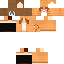
A female human skin with medium skin, wearing brown long hair dressed in a blue hoodie and black pants, featuring a closed mouth.